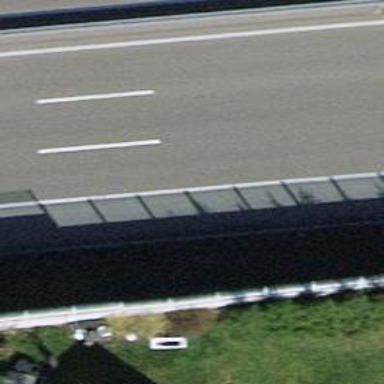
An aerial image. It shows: Asphalt motorway link.